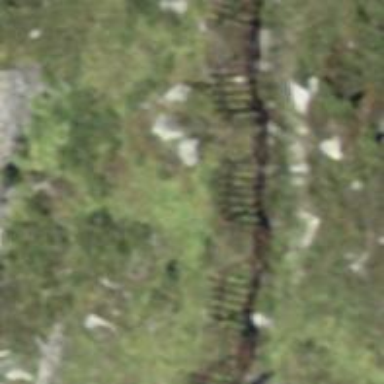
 designed to mitigate snow accumulations in specific area."